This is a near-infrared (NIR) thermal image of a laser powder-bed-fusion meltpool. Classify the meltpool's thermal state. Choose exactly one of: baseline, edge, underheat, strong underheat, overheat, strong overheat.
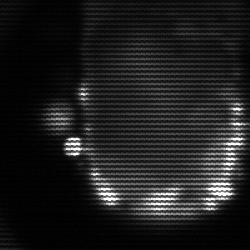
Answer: baseline